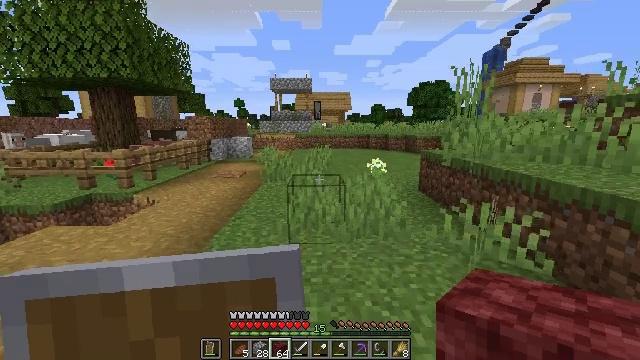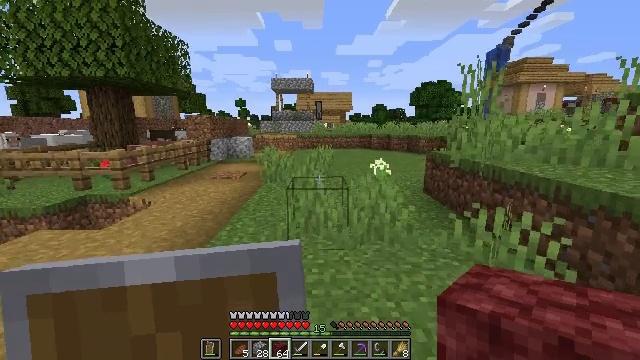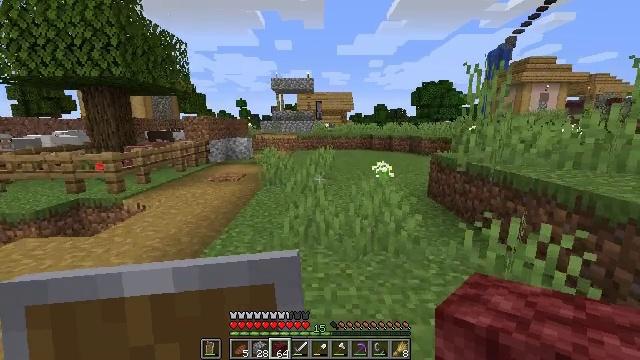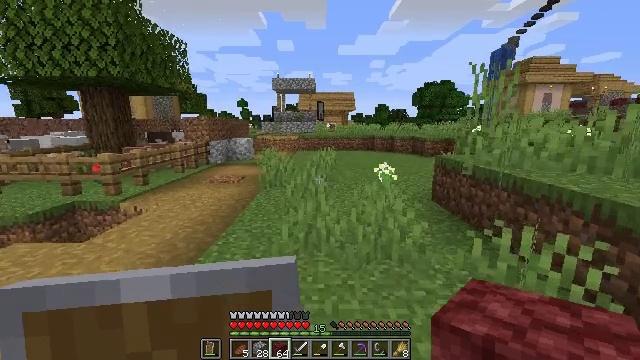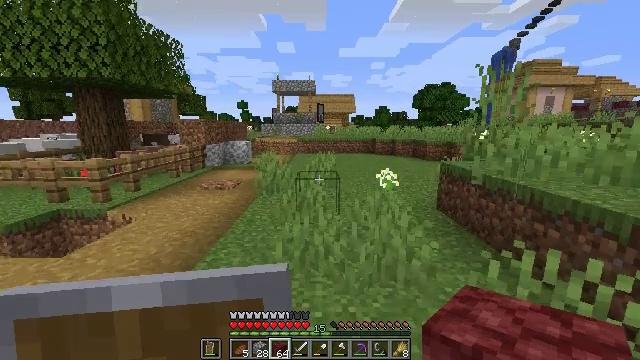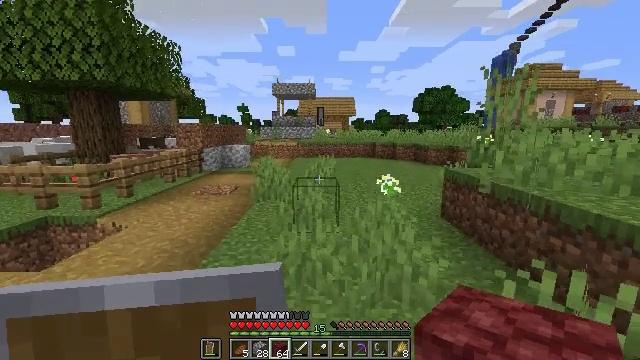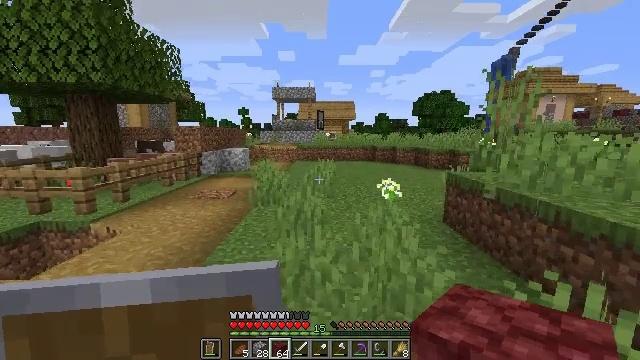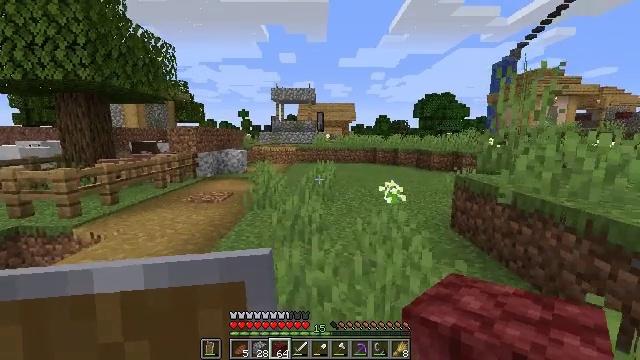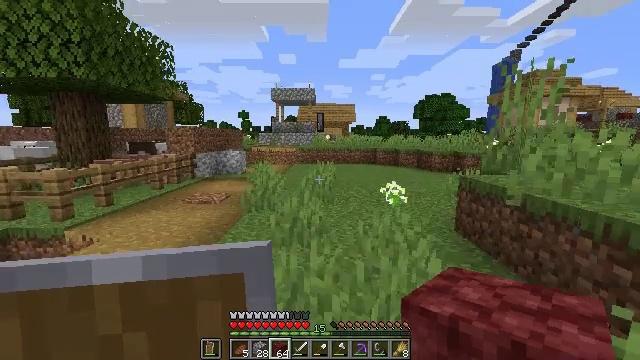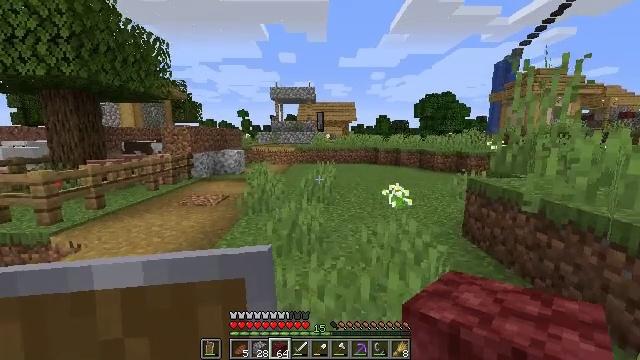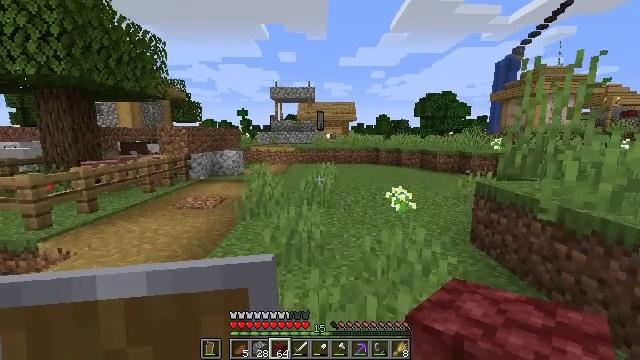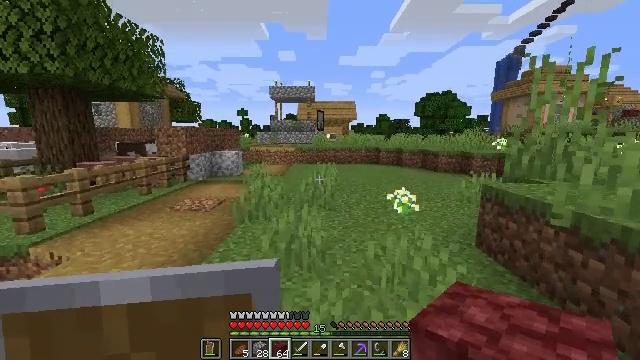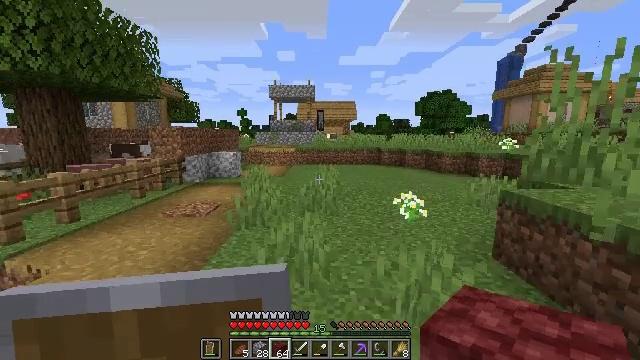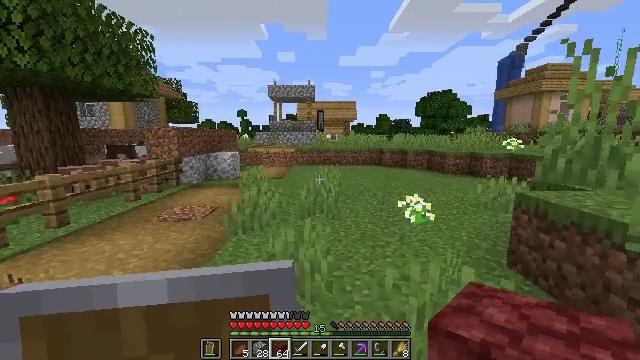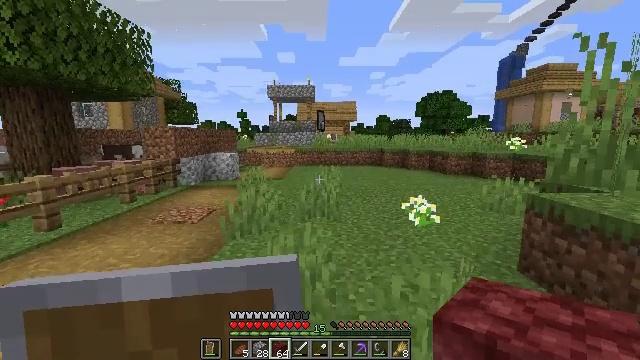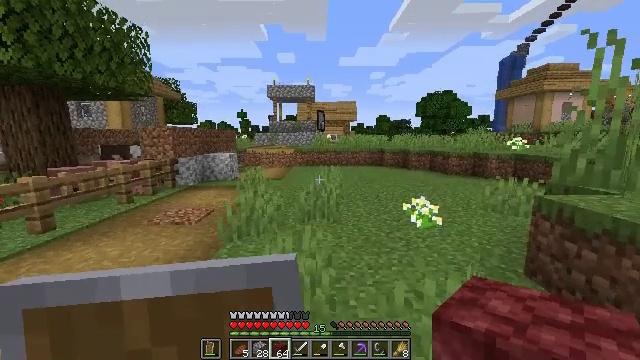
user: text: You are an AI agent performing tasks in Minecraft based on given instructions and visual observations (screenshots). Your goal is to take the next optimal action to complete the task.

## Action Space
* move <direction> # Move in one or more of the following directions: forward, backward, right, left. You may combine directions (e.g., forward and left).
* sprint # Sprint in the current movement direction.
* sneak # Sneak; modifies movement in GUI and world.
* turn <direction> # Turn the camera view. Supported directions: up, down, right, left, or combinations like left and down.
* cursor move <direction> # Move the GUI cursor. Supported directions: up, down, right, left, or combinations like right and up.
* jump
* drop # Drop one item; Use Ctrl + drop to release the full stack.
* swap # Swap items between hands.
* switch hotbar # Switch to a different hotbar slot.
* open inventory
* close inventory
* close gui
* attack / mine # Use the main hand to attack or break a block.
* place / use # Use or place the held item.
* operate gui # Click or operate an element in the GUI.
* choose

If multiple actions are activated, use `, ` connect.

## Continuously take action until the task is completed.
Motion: motion action
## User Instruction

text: craft item air
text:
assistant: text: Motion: move forward
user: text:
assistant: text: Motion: move forward
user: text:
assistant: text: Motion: move forward
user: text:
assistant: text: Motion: move forward
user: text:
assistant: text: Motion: move forward
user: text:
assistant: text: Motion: move forward
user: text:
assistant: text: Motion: move forward
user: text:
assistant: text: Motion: move forward
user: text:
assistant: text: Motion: move forward
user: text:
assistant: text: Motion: move forward
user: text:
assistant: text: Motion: move forward
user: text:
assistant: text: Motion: move forward
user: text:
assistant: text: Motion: move forward
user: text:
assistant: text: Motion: move forward
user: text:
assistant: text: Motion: no_op
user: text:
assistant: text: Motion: no_op
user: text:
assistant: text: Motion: no_op
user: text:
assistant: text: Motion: no_op
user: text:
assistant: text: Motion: no_op
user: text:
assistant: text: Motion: move forward
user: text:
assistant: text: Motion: move forward
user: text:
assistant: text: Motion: move forward
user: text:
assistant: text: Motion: no_op
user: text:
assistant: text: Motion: move forward
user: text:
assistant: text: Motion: move forward
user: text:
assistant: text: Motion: move forward
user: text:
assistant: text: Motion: move forward
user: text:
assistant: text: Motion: move forward
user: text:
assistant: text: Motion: move forward
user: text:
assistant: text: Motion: move forward